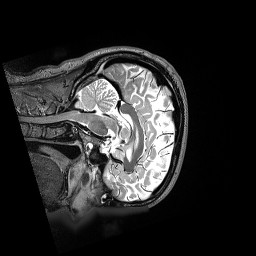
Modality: T2w
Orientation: sagittal
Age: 41
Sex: male